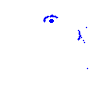
Particle: kaon